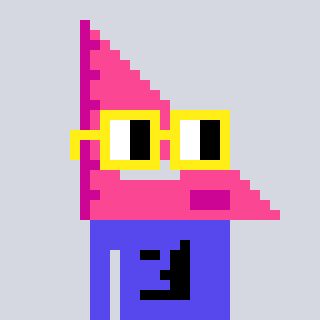
a pixel art character with square yellow glasses, a squadron ruler-shaped head and a computerblue-colored body on a cool background